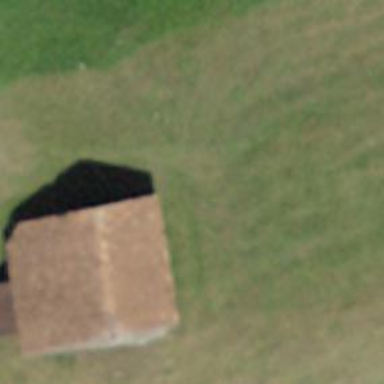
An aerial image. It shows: Rural barn.